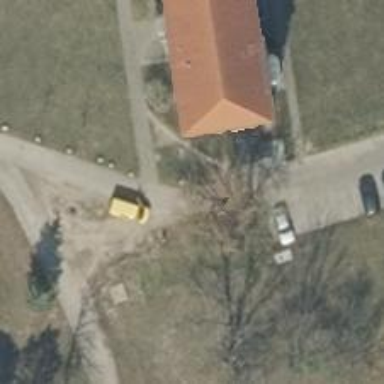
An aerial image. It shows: Residential road with concrete surface.